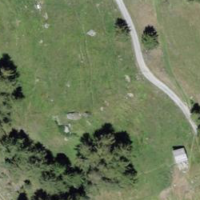
EUNIS habitat code: 26
Species observed at this site:
Primula veris
Gentiana verna